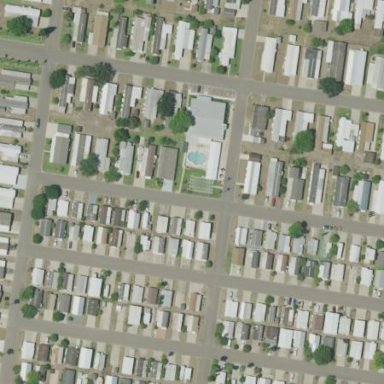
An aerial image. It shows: Residential area designated as trailer park.